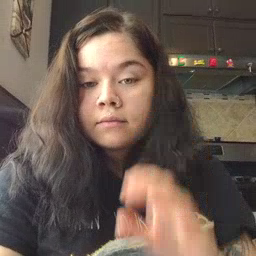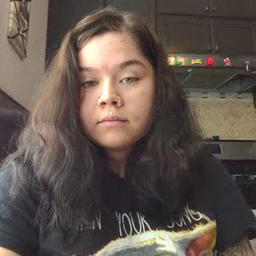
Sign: awake